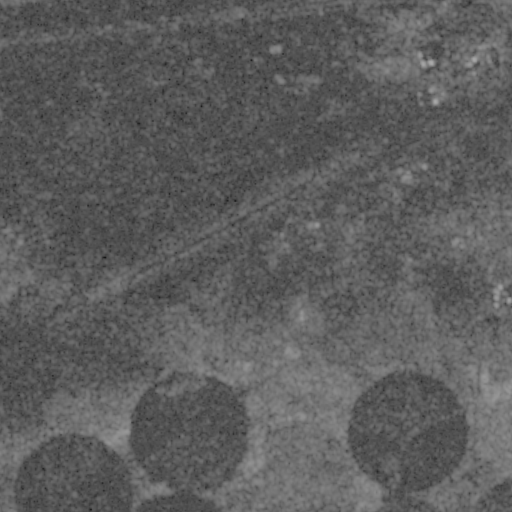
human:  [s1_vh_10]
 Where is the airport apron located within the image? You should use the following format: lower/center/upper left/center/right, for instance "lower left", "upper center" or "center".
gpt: The airport apron is located in the center of the image.
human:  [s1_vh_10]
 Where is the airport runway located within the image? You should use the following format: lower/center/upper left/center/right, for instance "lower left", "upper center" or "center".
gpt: The airport runway is located in the center left of the image.
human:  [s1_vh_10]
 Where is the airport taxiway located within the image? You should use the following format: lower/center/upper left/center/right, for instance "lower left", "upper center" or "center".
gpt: The airport taxiway is located in the center of the image.
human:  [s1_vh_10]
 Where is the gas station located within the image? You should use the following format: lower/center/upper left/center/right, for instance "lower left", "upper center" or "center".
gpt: The gas station is located in the upper right of the image.
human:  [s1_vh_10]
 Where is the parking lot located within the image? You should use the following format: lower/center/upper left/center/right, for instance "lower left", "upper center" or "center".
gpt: The parking lot is located in the upper right of the image.
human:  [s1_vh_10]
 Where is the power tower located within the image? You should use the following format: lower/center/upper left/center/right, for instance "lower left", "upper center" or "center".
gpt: The power tower is located in the upper of the image.
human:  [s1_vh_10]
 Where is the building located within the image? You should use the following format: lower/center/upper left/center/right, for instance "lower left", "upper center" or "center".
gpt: The building is located in the upper right of the image.
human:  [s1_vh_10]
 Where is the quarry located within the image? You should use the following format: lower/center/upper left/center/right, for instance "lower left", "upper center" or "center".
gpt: There is no quarry in the image.

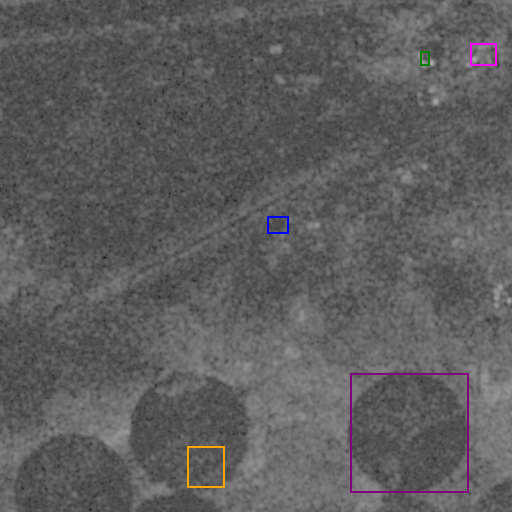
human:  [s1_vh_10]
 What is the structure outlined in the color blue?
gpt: The structure outlined in blue is an airport apron.
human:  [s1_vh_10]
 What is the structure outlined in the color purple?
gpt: The structure outlined in purple is a crop field.
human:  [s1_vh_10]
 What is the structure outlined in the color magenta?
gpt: The structure outlined in magenta is a parking lot.
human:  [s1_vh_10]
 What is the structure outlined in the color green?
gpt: The structure outlined in green is a building.
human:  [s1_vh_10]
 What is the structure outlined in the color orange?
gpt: The structure outlined in orange is a building.
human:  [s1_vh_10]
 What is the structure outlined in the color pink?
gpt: There is no pink outline.